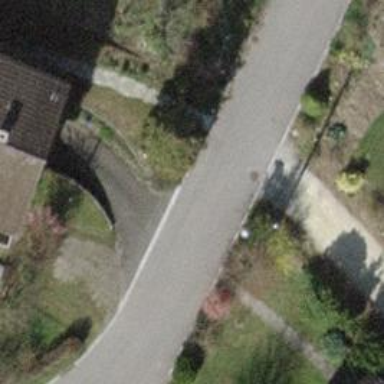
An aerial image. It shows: Service road with pebblestone surface.